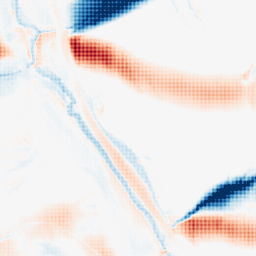
Category: morphological
Decomposition family: morphological_ellipse
Decomposition parameters: operation: average
width: 50
height: 10
Upsampling method: sinc_hamming
Upsampling parameters: scale: 4
kernel_size: 4
Upsampling scale: 4